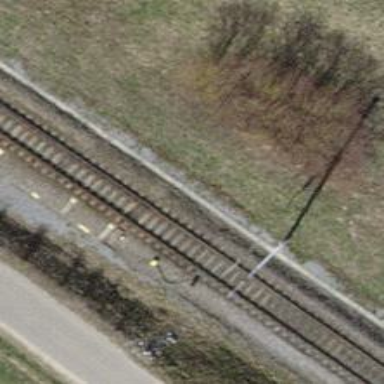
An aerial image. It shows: Railway switch.